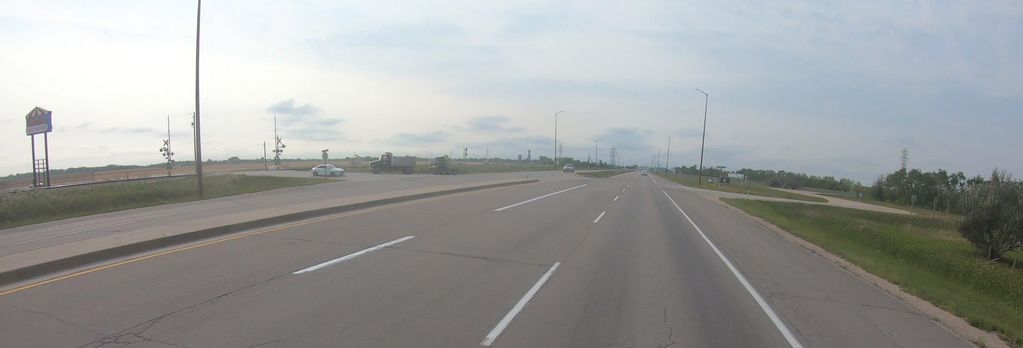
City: winnipeg